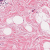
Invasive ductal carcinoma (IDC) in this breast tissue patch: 0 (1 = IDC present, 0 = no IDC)